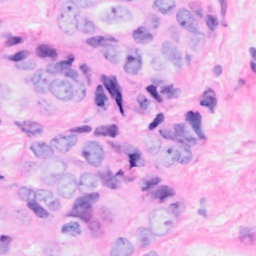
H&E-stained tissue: Breast